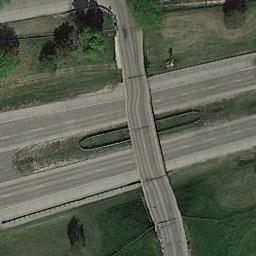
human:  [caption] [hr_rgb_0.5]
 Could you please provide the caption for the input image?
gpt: The grass is under the overpass .

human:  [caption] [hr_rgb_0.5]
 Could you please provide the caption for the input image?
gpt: An overpass is curved into the silhouette of a water drop .

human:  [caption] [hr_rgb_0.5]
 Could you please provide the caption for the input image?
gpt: The overpass is next to the grass .

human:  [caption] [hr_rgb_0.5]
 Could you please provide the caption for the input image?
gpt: The cross-line overpass is over the road on the lawn .

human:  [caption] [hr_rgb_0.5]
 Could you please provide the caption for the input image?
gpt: There are green lawns around the overpass .